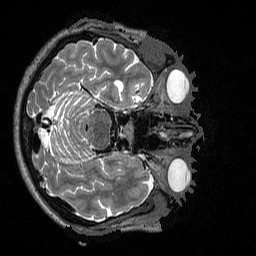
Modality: T2w
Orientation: axial
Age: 76
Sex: female
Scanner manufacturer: siemens
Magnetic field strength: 3 T
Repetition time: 3.2 s
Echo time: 0.564 s